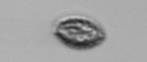
Label: Pseudochattonella_farcimen